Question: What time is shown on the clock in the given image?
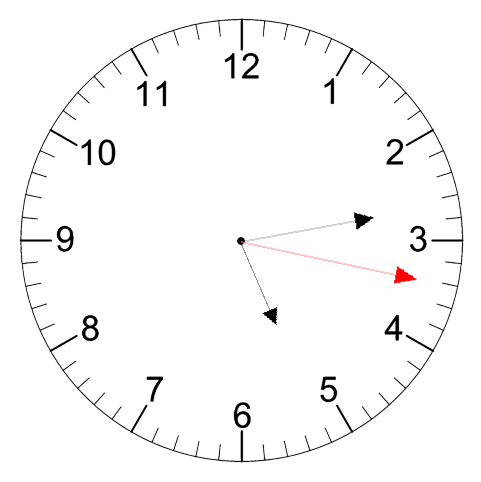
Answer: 05:13:17